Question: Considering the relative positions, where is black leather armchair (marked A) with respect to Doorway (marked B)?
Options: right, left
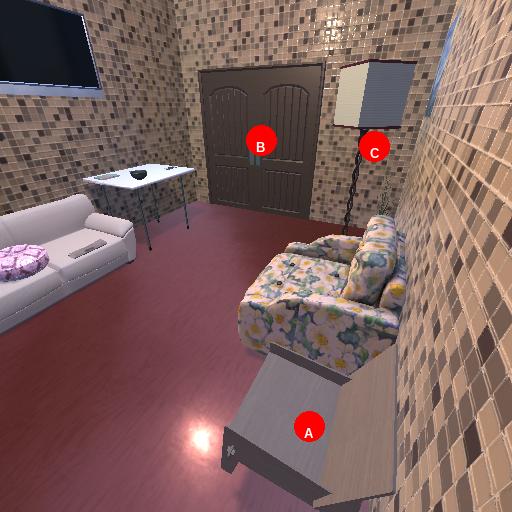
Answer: right